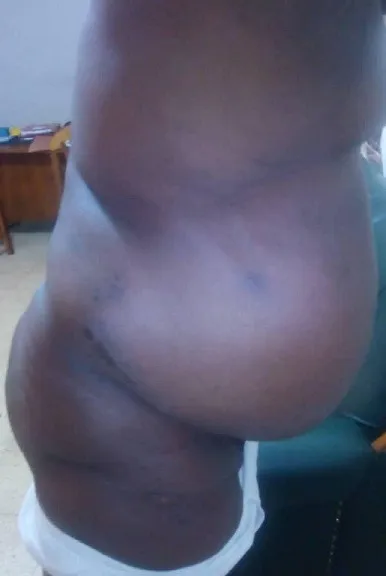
Divers view (post operative).
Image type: medical_photograph (other_medical_photograph)